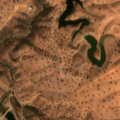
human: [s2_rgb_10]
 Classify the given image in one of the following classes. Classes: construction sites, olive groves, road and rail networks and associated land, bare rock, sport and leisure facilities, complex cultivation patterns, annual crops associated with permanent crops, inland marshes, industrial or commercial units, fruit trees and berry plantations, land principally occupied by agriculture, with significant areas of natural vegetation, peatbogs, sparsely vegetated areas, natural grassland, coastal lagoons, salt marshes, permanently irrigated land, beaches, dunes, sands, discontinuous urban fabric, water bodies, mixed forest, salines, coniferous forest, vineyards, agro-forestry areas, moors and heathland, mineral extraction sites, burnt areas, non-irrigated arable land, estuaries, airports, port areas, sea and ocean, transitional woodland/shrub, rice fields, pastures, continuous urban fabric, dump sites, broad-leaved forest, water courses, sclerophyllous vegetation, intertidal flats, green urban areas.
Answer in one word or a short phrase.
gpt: non-irrigated arable land, agro-forestry areas, sclerophyllous vegetation